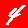
Digit: 4